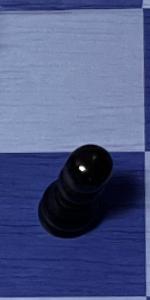
Label: Pawn_Black